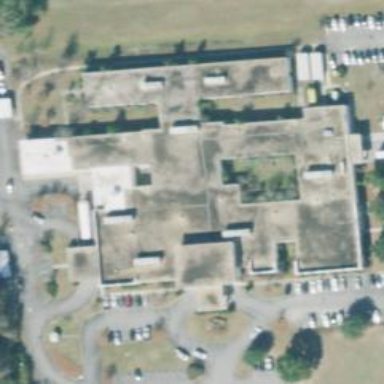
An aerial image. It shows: Hospital.